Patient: sex M, age 71
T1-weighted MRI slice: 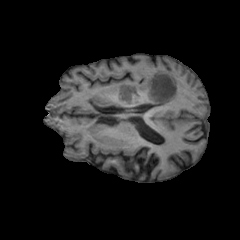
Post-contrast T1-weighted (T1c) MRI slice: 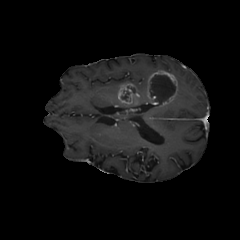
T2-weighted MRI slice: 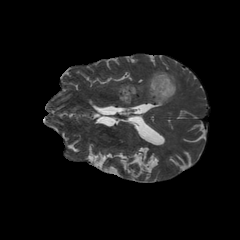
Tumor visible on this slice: yes
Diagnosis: Glioblastoma, IDH-wildtype
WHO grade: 4